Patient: sex F, age 56
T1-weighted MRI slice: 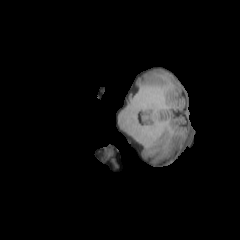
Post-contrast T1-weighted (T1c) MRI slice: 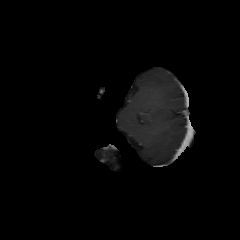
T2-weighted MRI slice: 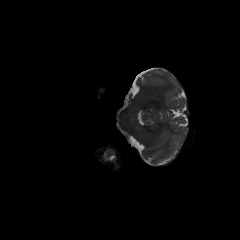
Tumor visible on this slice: no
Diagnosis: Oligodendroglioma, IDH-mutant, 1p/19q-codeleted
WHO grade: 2